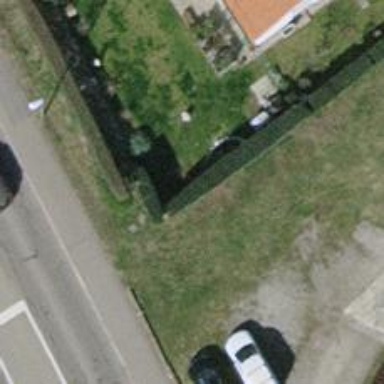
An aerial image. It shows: Hedge acting as barrier.